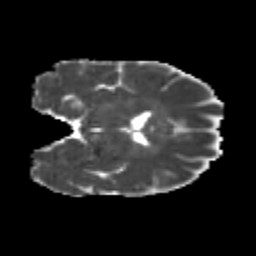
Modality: MD
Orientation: coronal
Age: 24
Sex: female
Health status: healthy
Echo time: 0.074 s